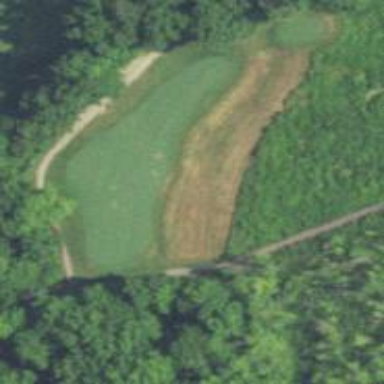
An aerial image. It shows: Grass area designated as golf tee.